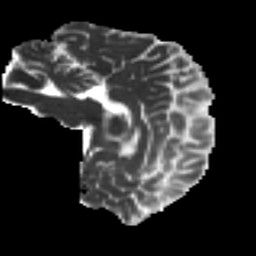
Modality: MD
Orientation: sagittal
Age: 46
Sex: male
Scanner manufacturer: ge
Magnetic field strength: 3 T
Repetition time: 7.8 s
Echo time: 0.061 s